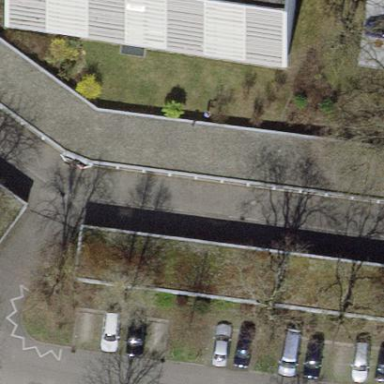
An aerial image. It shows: Group of garages.